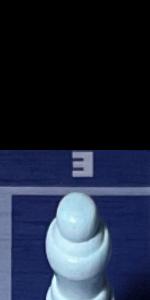
Label: Empty